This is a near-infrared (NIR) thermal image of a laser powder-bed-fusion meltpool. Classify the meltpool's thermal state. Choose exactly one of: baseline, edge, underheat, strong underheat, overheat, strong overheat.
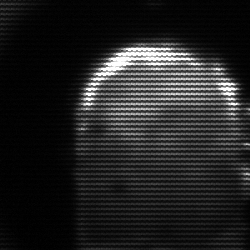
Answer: baseline